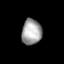
Tissue: lung
Cell type: Endothelial cells
Senescence score: 0.6134
Nuclear area (px): 498
Mean DAPI intensity: 163.217